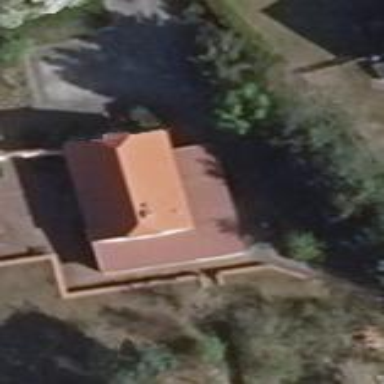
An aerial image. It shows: Garage.